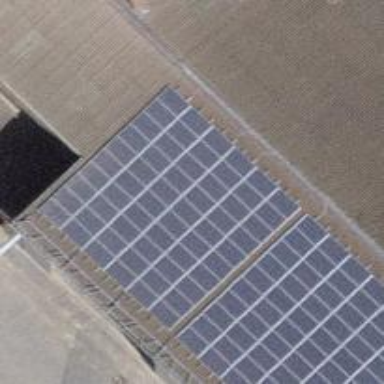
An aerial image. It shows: Solar power generator using photovoltaic panels.